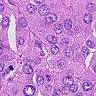
Metastatic tissue present: yes